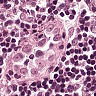
Metastatic tissue present: no